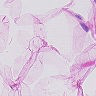
Metastatic tissue present: no